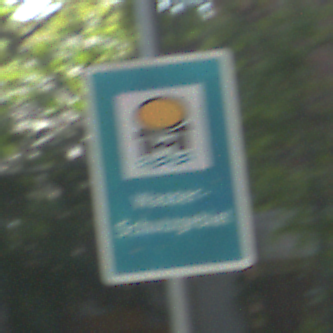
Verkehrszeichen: Wasserschutzgebiet
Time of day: Midday
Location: Outdoor (Suburban)
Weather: Clear
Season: NotSpecified
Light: Natural